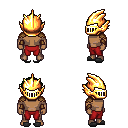
a pixel art fantasy rpg character, male body template, human, dark skin, leather shoulder armor, red pants, green short bangs hairstyle, gold helm, cloth bracers, gray slippers, four views (front, back, left, right), 2x2 character sprite sheet, small pixel art, hard edges, no anti-aliasing